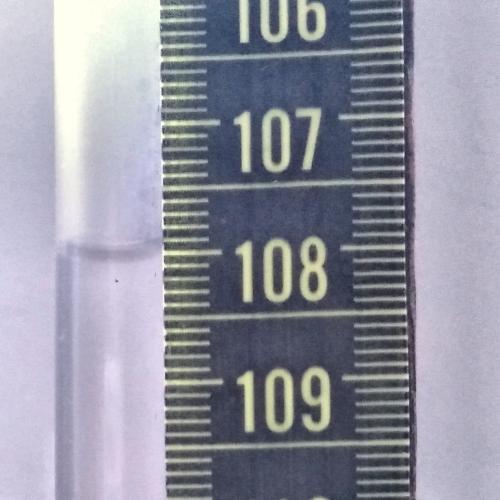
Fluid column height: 108.0 cm